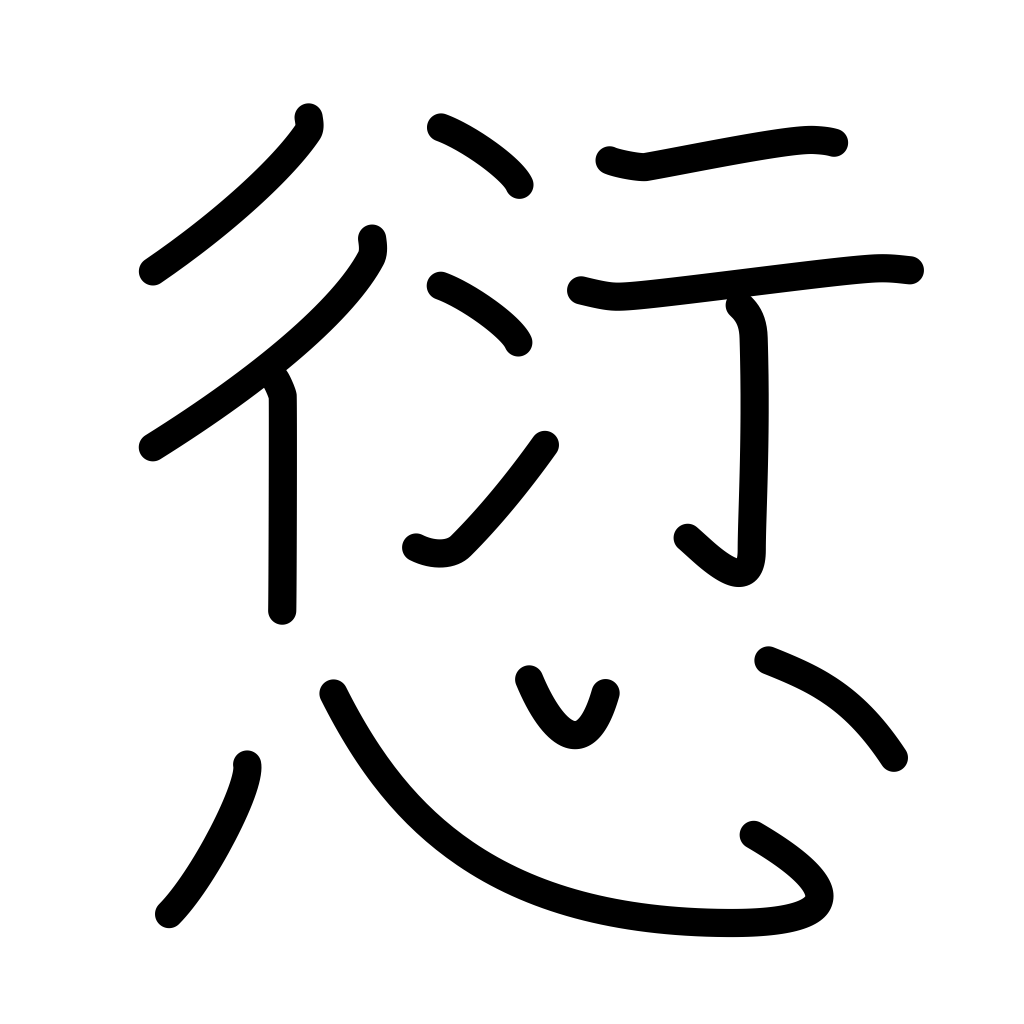
Meaning: mistake, fault, offence